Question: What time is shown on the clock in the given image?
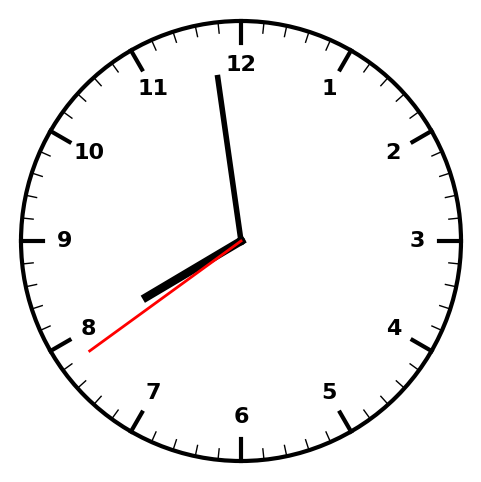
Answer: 07:58:39